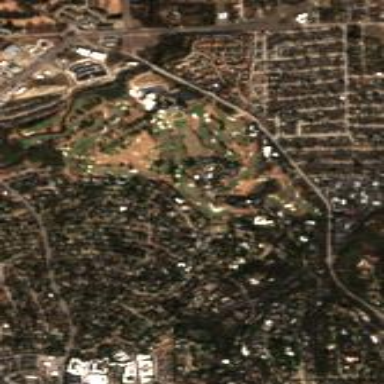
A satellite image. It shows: Golf course.